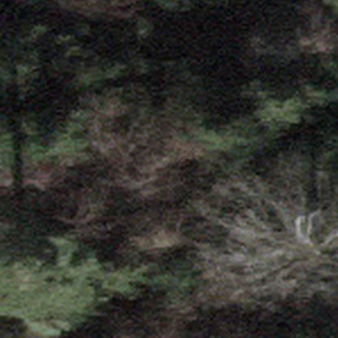
Label: other